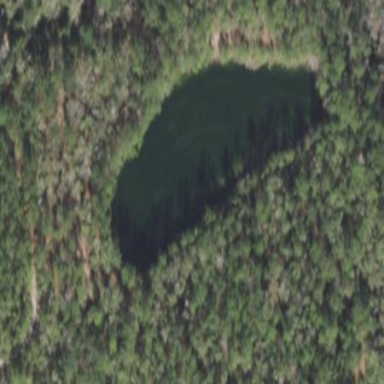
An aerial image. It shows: Reservoir of natural water.